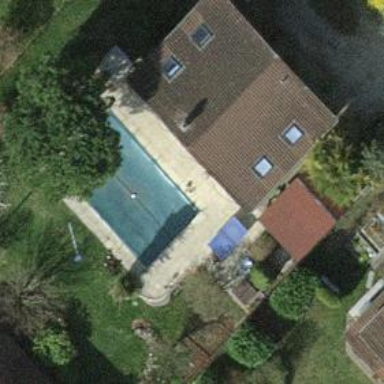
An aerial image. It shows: Swimming pool located in leisure land.